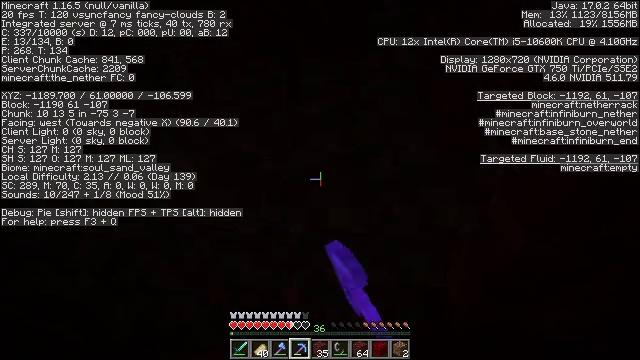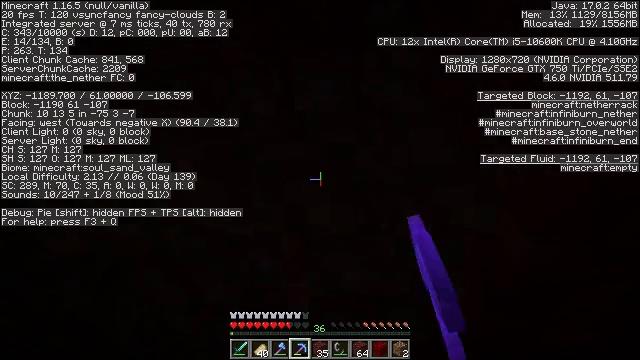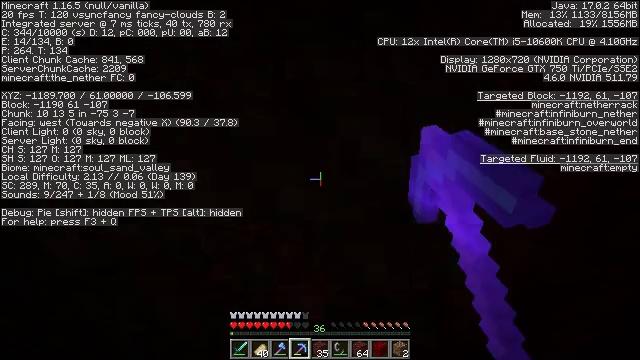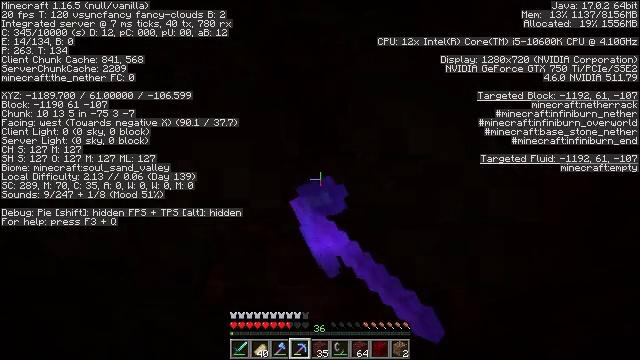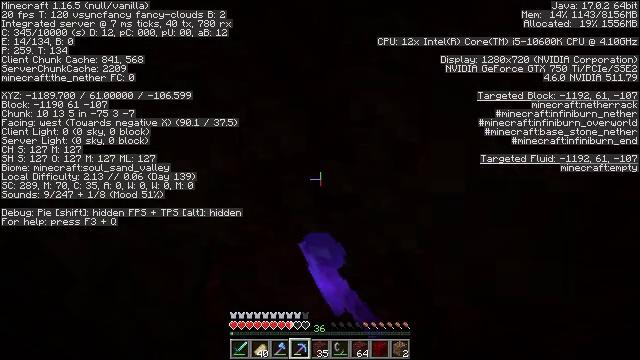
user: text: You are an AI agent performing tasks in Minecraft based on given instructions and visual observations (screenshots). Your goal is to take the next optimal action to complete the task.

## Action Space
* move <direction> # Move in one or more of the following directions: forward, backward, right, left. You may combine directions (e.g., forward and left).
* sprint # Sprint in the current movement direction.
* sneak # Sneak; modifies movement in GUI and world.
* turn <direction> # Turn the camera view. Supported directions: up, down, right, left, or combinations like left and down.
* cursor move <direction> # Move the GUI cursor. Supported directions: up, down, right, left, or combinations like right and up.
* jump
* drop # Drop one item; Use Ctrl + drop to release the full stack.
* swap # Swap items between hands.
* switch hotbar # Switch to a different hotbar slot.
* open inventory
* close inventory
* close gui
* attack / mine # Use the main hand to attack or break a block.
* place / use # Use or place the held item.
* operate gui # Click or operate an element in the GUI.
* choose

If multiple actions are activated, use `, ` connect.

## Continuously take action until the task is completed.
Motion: motion action
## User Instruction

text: Gather soul sand from the Nether.
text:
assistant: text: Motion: sneak, turn up, attack / mine
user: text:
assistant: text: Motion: sneak, attack / mine
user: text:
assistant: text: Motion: sneak, attack / mine
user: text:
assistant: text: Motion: sneak, attack / mine
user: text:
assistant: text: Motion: sneak, attack / mine